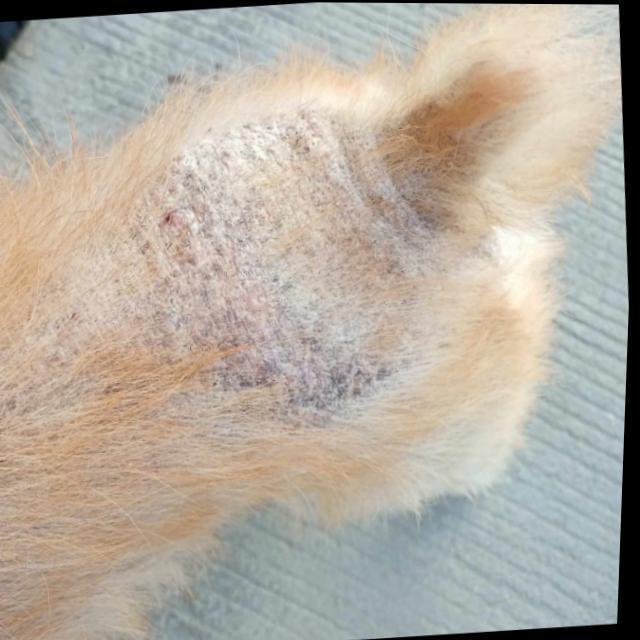
Canine demodicosis (Demodex mange) — caused by Demodex canis mites. Presents with alopecia, follicular papules, pustules, and comedones. Often localized on face and forelimbs.